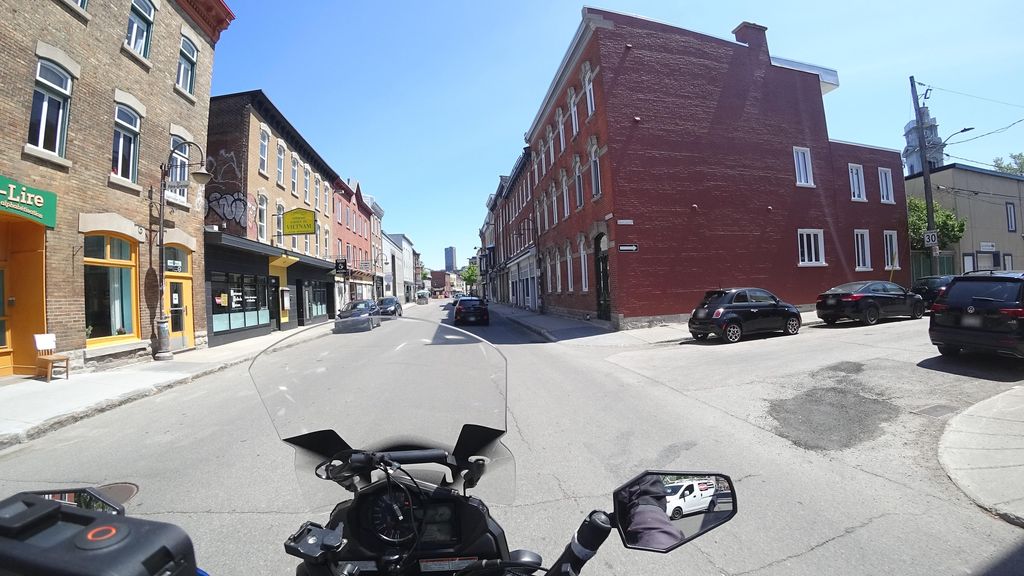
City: quebec_city